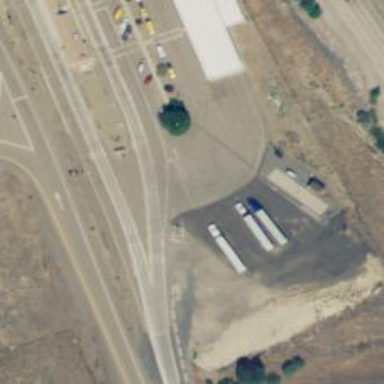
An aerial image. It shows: Asphalt road leading to weigh station.